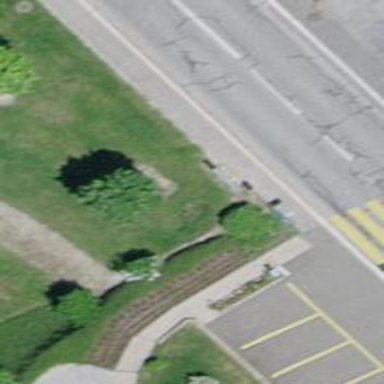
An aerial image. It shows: Brown bench.